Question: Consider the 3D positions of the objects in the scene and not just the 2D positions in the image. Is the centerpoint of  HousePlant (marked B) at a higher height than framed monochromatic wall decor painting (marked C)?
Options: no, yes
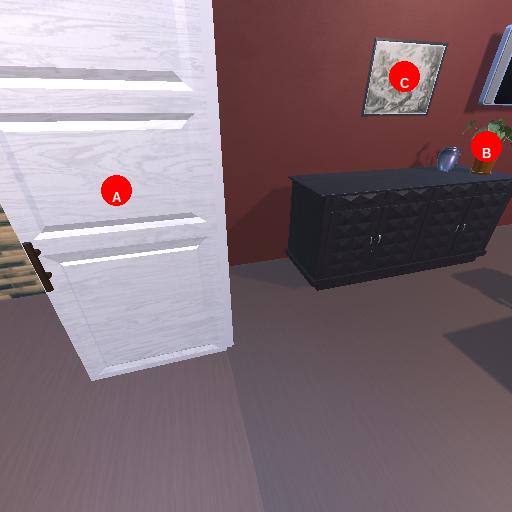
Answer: no